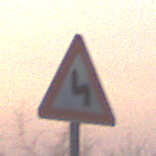
Verkehrszeichen: DoppelkurveZunaechstLinks
Umgebung: Outdoor, Nature
Tageszeit: SunriseSunset
Wetter: Clear
Licht: Natural
Jahreszeit: NotSpecified
Kontrast: LowContrast